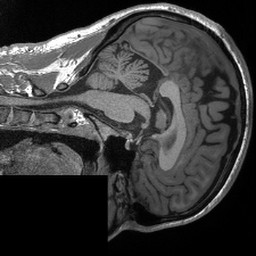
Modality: T1w
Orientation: sagittal
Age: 30
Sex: male